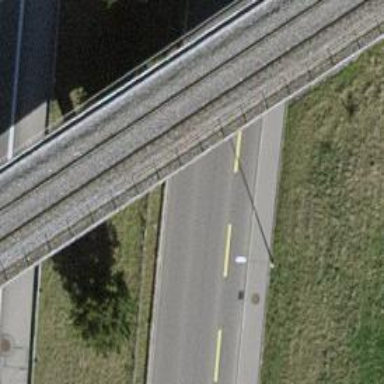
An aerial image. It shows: Tertiary road with asphalt surface. The road has designated cycle lane on the left.